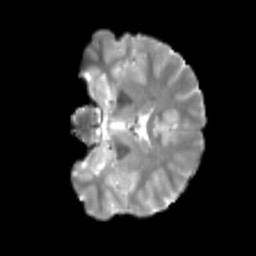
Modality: T2w
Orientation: coronal
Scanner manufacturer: siemens
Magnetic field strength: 3 T
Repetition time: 4 s
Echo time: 0.0594 s